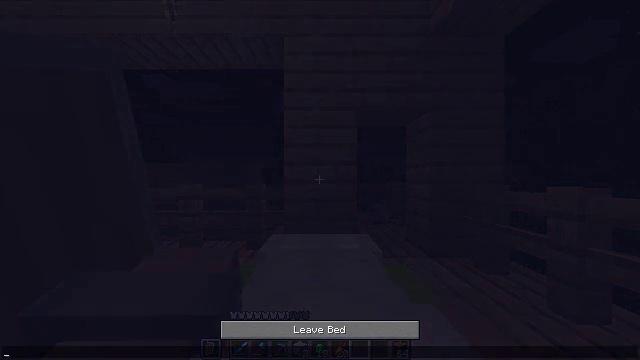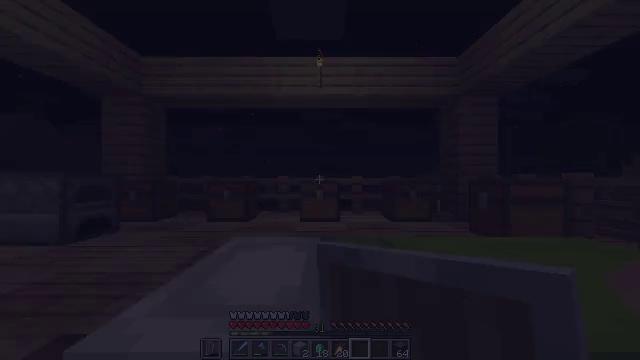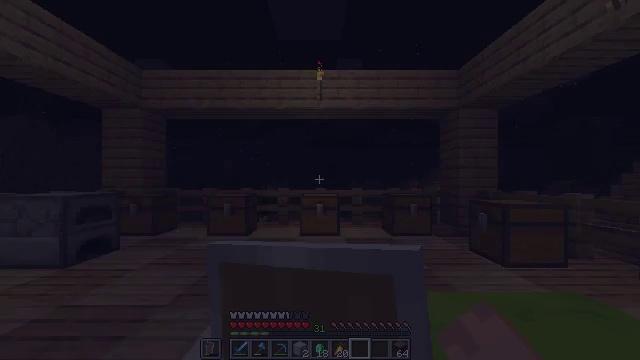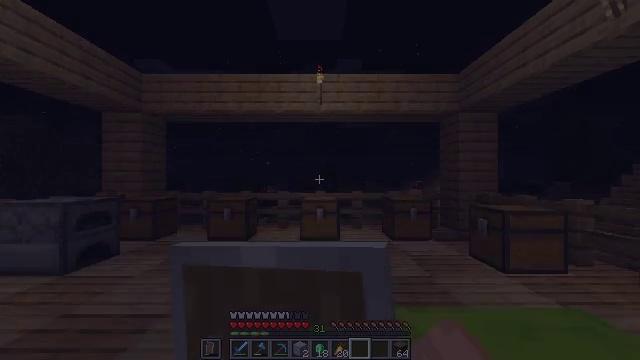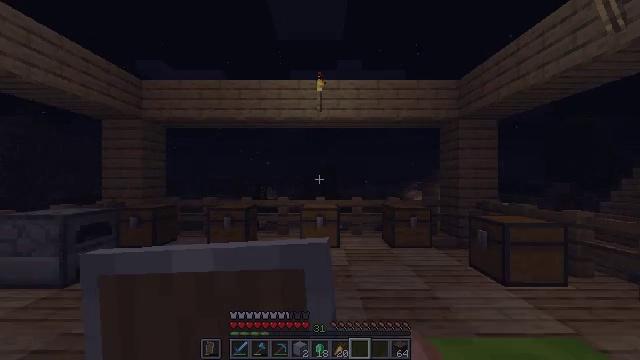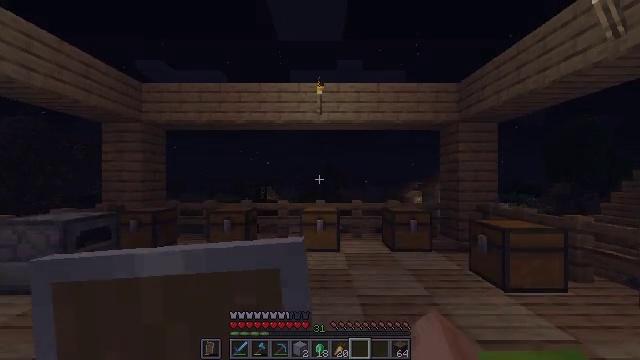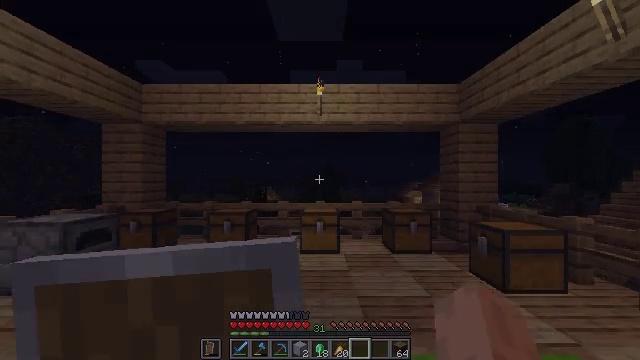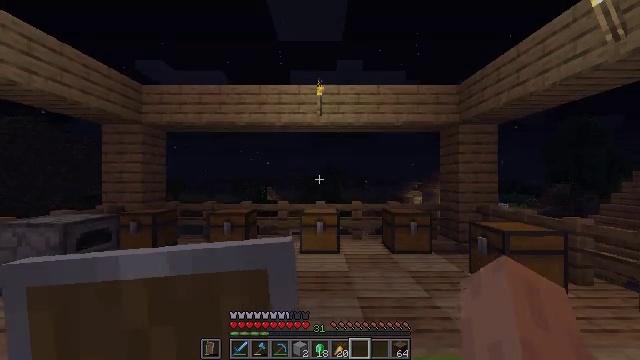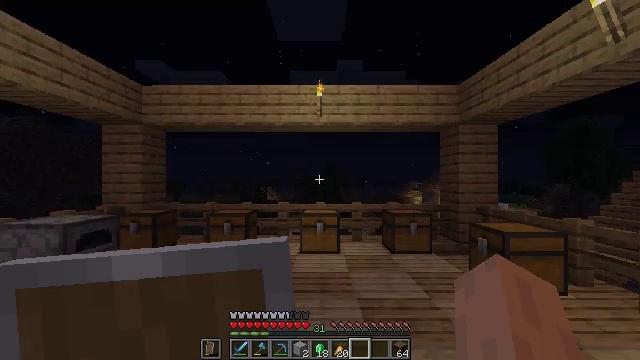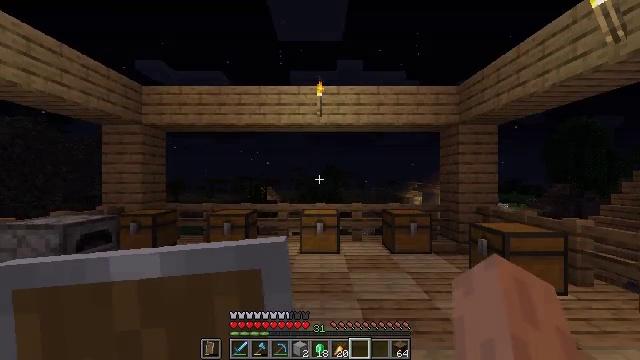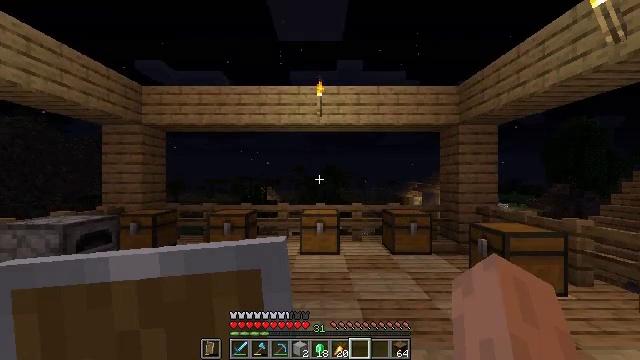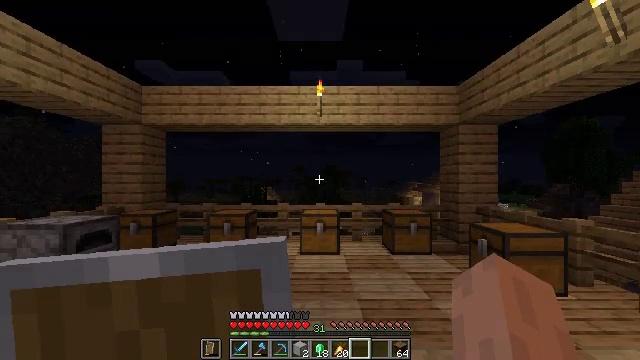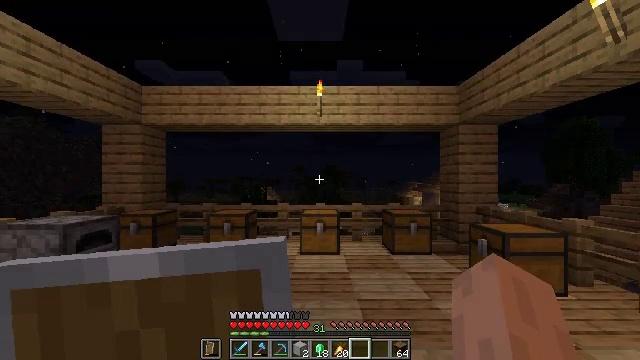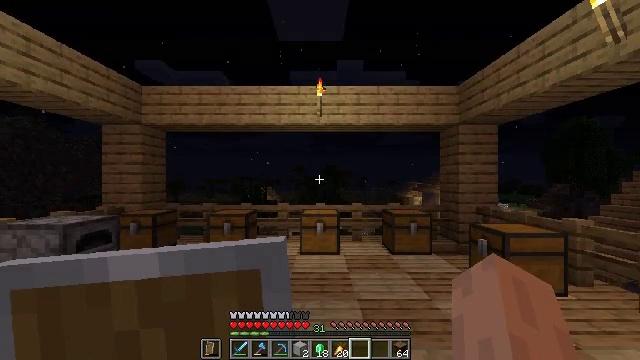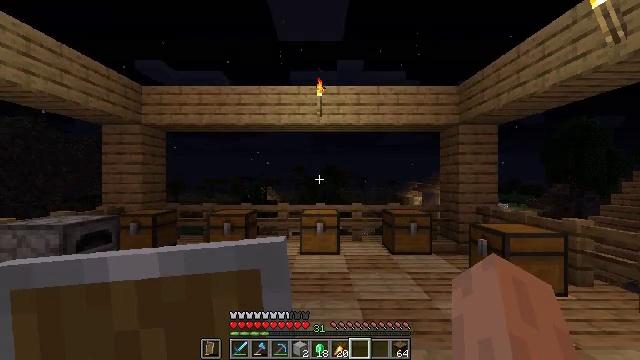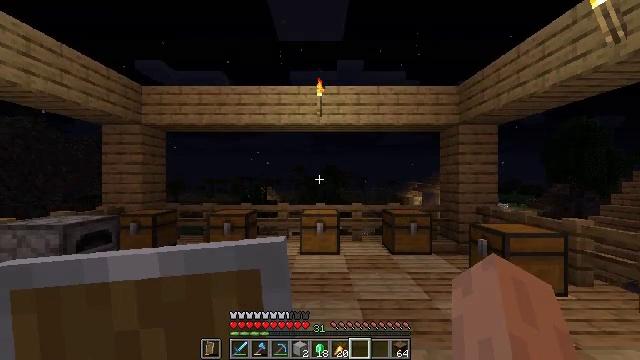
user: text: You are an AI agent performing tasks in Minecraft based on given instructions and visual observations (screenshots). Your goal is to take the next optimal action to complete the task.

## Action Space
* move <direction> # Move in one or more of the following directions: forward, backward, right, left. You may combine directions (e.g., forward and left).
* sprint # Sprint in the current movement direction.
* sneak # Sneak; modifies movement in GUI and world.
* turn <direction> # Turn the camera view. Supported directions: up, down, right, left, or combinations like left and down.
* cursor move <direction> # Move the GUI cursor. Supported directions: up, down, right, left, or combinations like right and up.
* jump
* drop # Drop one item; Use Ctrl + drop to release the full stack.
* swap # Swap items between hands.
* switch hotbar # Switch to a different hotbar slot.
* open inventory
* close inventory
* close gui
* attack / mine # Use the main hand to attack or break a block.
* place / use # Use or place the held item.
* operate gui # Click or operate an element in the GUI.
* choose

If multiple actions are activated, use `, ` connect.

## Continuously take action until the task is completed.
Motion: motion action
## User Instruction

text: Remove a shield from the inventory.
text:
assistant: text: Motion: no_op
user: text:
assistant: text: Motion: close gui
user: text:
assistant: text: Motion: no_op
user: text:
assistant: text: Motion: no_op
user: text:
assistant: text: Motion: no_op
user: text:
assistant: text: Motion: no_op
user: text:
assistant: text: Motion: no_op
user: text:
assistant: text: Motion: no_op
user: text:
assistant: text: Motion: no_op
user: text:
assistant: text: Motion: no_op
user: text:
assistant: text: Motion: no_op
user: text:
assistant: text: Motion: no_op
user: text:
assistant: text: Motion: no_op
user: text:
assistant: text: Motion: no_op
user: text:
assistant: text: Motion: no_op
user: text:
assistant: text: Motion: no_op
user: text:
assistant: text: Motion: no_op
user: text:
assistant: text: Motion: no_op
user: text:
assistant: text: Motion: no_op
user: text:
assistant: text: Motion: no_op
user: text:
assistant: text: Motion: no_op
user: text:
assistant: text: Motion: no_op
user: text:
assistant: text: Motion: no_op
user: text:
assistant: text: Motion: no_op
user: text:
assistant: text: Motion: no_op
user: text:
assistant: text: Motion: no_op
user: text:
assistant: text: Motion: no_op
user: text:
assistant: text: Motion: no_op
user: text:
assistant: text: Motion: no_op
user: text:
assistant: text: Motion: no_op